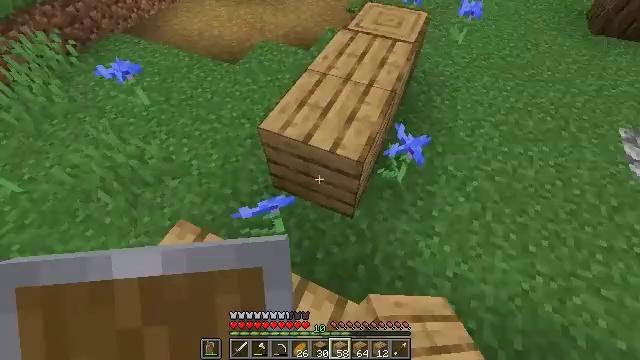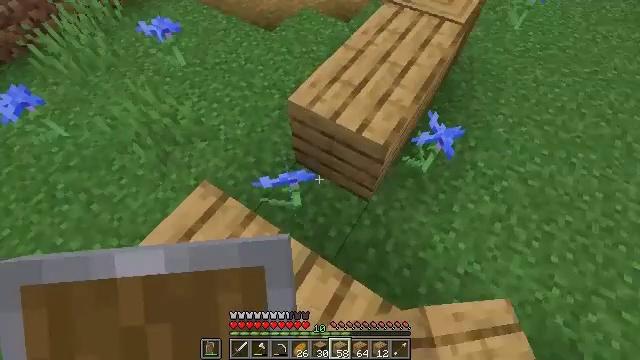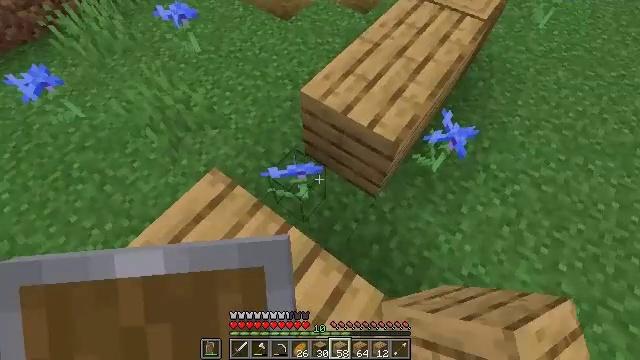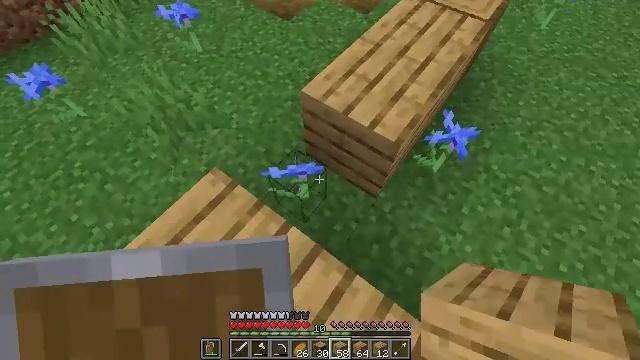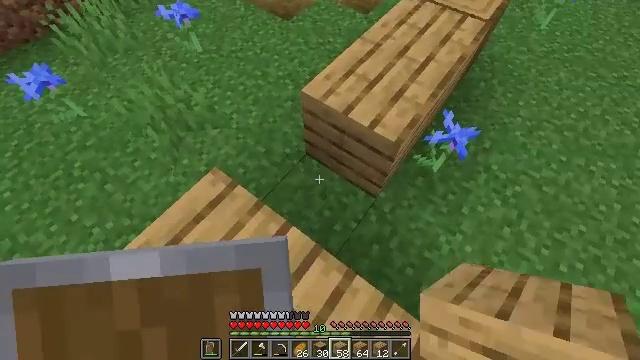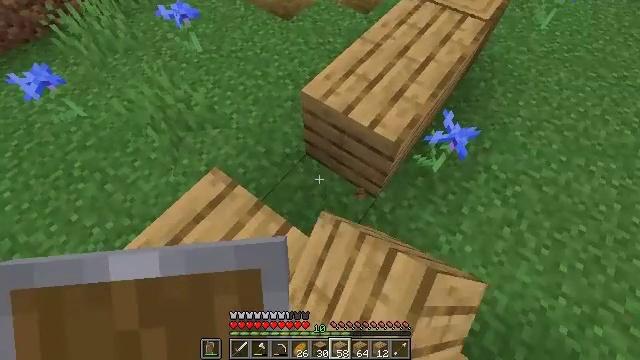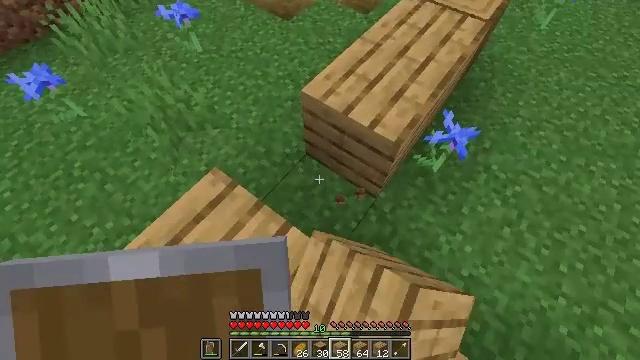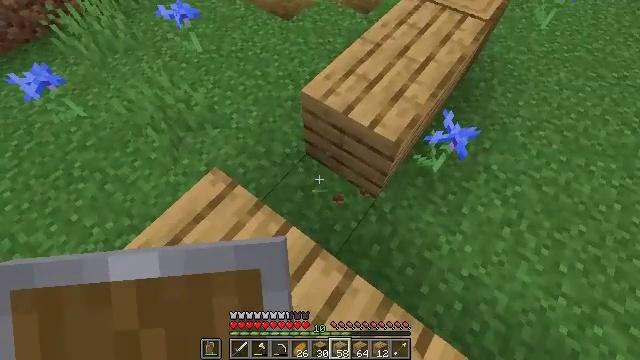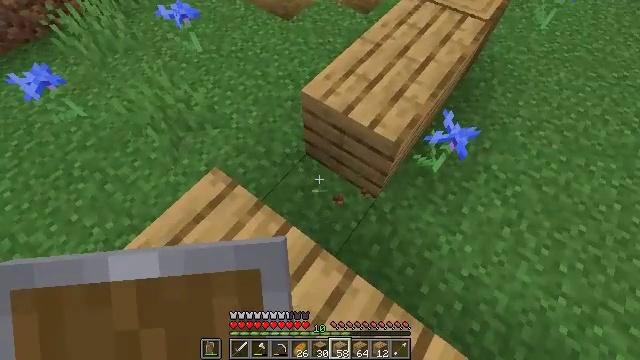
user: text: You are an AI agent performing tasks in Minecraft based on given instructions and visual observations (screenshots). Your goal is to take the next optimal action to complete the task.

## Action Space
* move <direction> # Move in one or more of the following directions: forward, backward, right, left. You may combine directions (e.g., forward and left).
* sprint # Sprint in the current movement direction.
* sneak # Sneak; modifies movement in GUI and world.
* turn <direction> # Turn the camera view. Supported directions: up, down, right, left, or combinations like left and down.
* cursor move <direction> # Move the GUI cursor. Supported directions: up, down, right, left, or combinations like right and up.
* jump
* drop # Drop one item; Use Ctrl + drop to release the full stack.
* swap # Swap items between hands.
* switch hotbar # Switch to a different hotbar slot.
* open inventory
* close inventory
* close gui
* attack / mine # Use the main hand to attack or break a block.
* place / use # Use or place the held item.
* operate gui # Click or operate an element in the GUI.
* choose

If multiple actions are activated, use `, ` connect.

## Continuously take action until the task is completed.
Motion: motion action
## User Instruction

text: Gather a cornflower for decorations.
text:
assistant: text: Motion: turn left and down
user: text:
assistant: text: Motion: turn left and down
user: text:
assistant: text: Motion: no_op
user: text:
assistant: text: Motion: attack / mine
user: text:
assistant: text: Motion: attack / mine
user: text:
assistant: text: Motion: attack / mine
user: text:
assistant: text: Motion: no_op
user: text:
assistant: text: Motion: no_op
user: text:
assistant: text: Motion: no_op